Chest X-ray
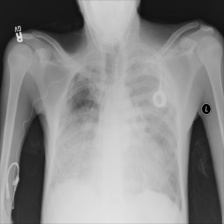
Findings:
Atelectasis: negative
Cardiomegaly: negative
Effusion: positive
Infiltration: positive
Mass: negative
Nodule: negative
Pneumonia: negative
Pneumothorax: negative
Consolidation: negative
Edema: negative
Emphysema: negative
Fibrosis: negative
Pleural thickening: negative
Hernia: negative